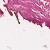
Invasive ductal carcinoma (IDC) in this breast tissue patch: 0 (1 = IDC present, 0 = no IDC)